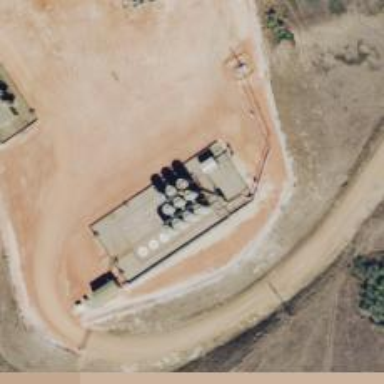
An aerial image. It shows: Storage tank that is man-made.